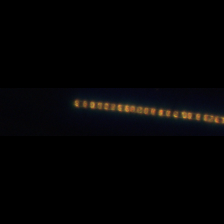
Taxon: Skeletonema
Group: Diatoms